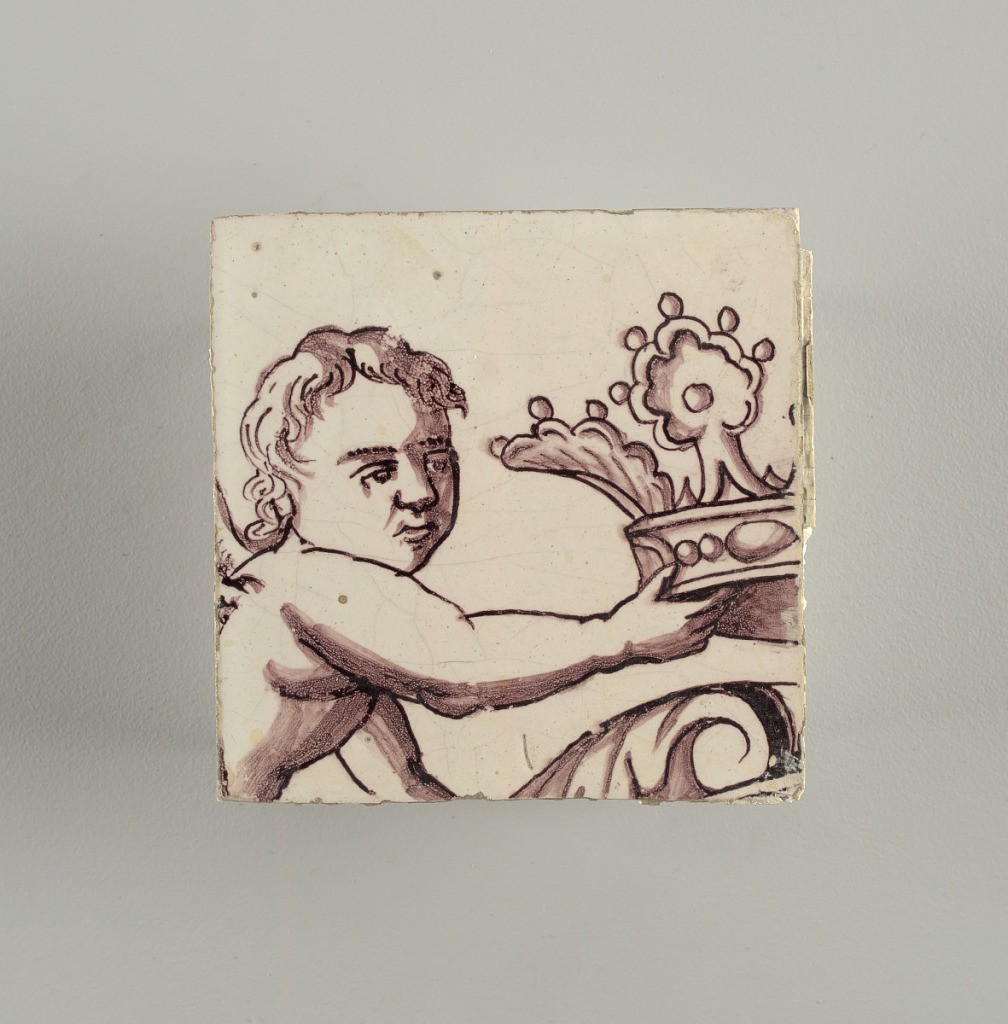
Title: Panel
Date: ca. 1725
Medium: Tin-glazed earthenware, underglaze manganese decoration
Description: Tile from upright rectangular panel of tiles; dark purple (manganese) on white ground showing arched framework; oval cartouche bearing double monogram (probably Lubert Adolf Torck), supported by pair of nude amors; pair of small amors holding crown above, borne by pair of female terms; surrounded by leafscrolls and foliations, with pair of flower-filled urns; top center, lunetted amor's head pendented with rosetted lattice cartouche.

To be used in Rozendaal Castel. Intended to be viewed inset into a wall- indicated by the inclusion of a trompe-l'oeil marbleized edge that surrounds three sides of the panel.